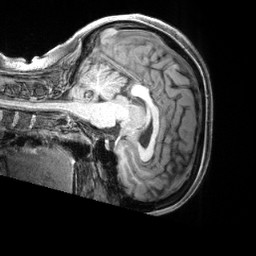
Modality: T1w
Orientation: sagittal
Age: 31
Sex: female
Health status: healthy
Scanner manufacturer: siemens
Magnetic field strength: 3 T
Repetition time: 2.4 s
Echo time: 0.00222 s